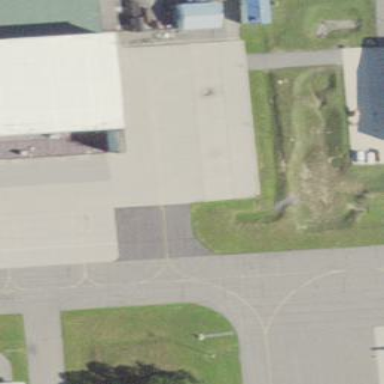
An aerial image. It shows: Apron at the airport with concrete surface.